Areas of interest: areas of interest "Changchun Erdao People's Hospital"
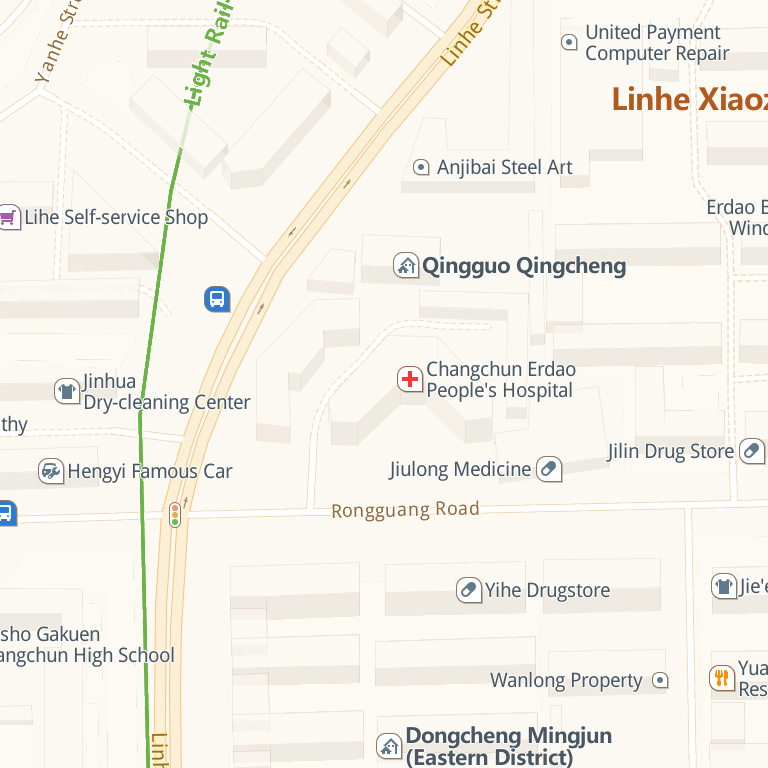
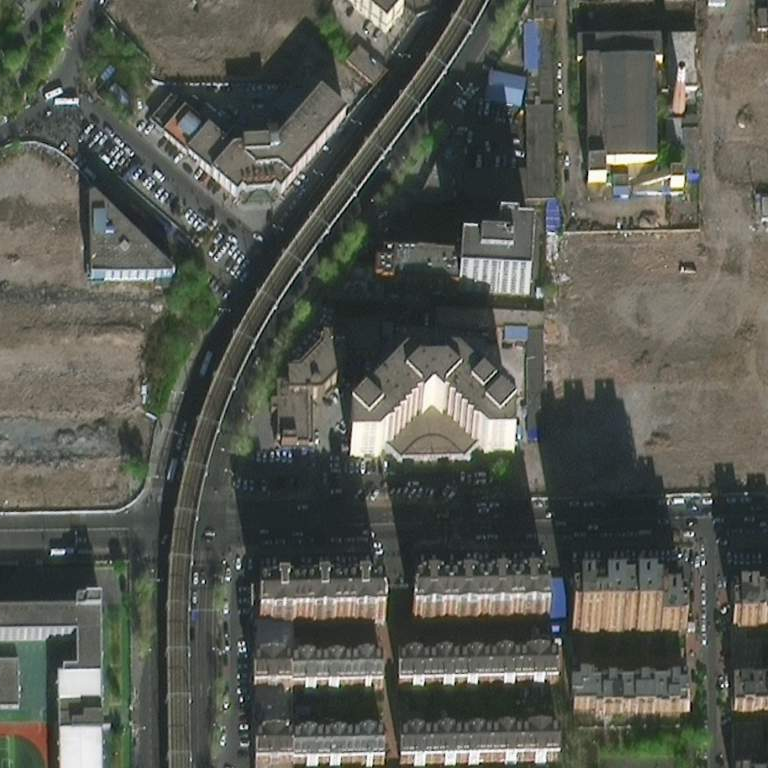